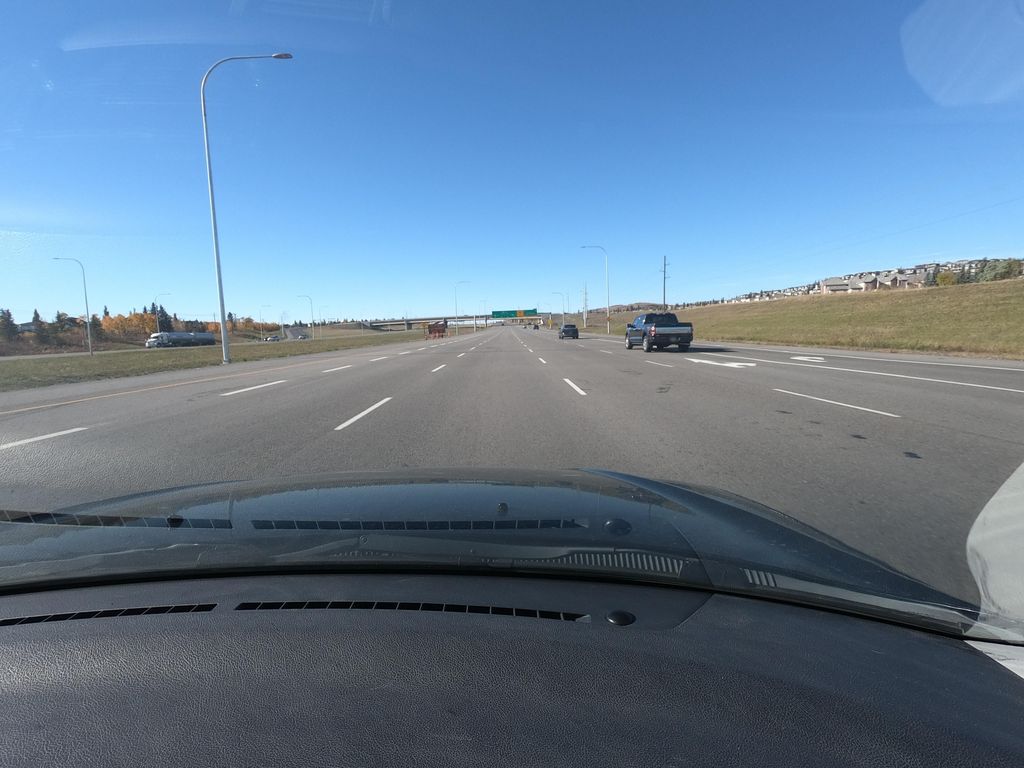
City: calgary